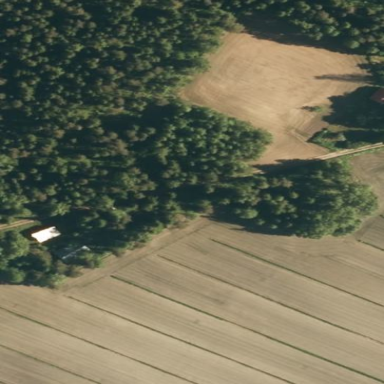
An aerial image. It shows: Forest area.